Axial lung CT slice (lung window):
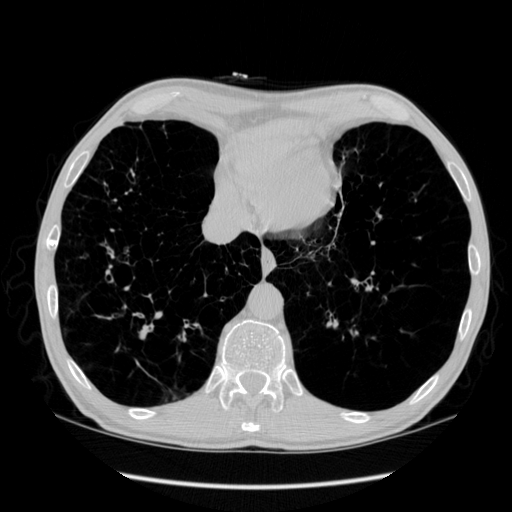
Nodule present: no